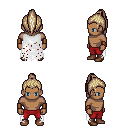
a pixel art fantasy rpg character, male body template, human, dark skin, white tattered cape, red pants, white blonde long topknot hairstyle, leather bracers, brown shoes, four views (front, back, left, right), 2x2 character sprite sheet, small pixel art, hard edges, no anti-aliasing